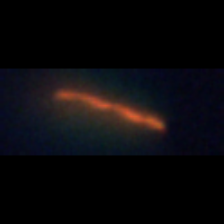
Taxon: Psuedo-nitzschia
Group: Diatoms